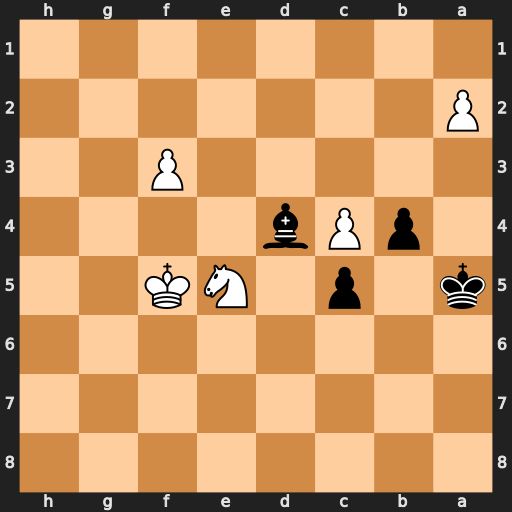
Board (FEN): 8/8/8/k1p1NK2/1pPb4/5P2/P7/8
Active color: b
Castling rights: -
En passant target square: -
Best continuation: Ka4 Ke6 Ka3 f4 Kxa2